Field crop: tomato
Growth stage: 1
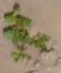
Species: portulaca